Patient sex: M
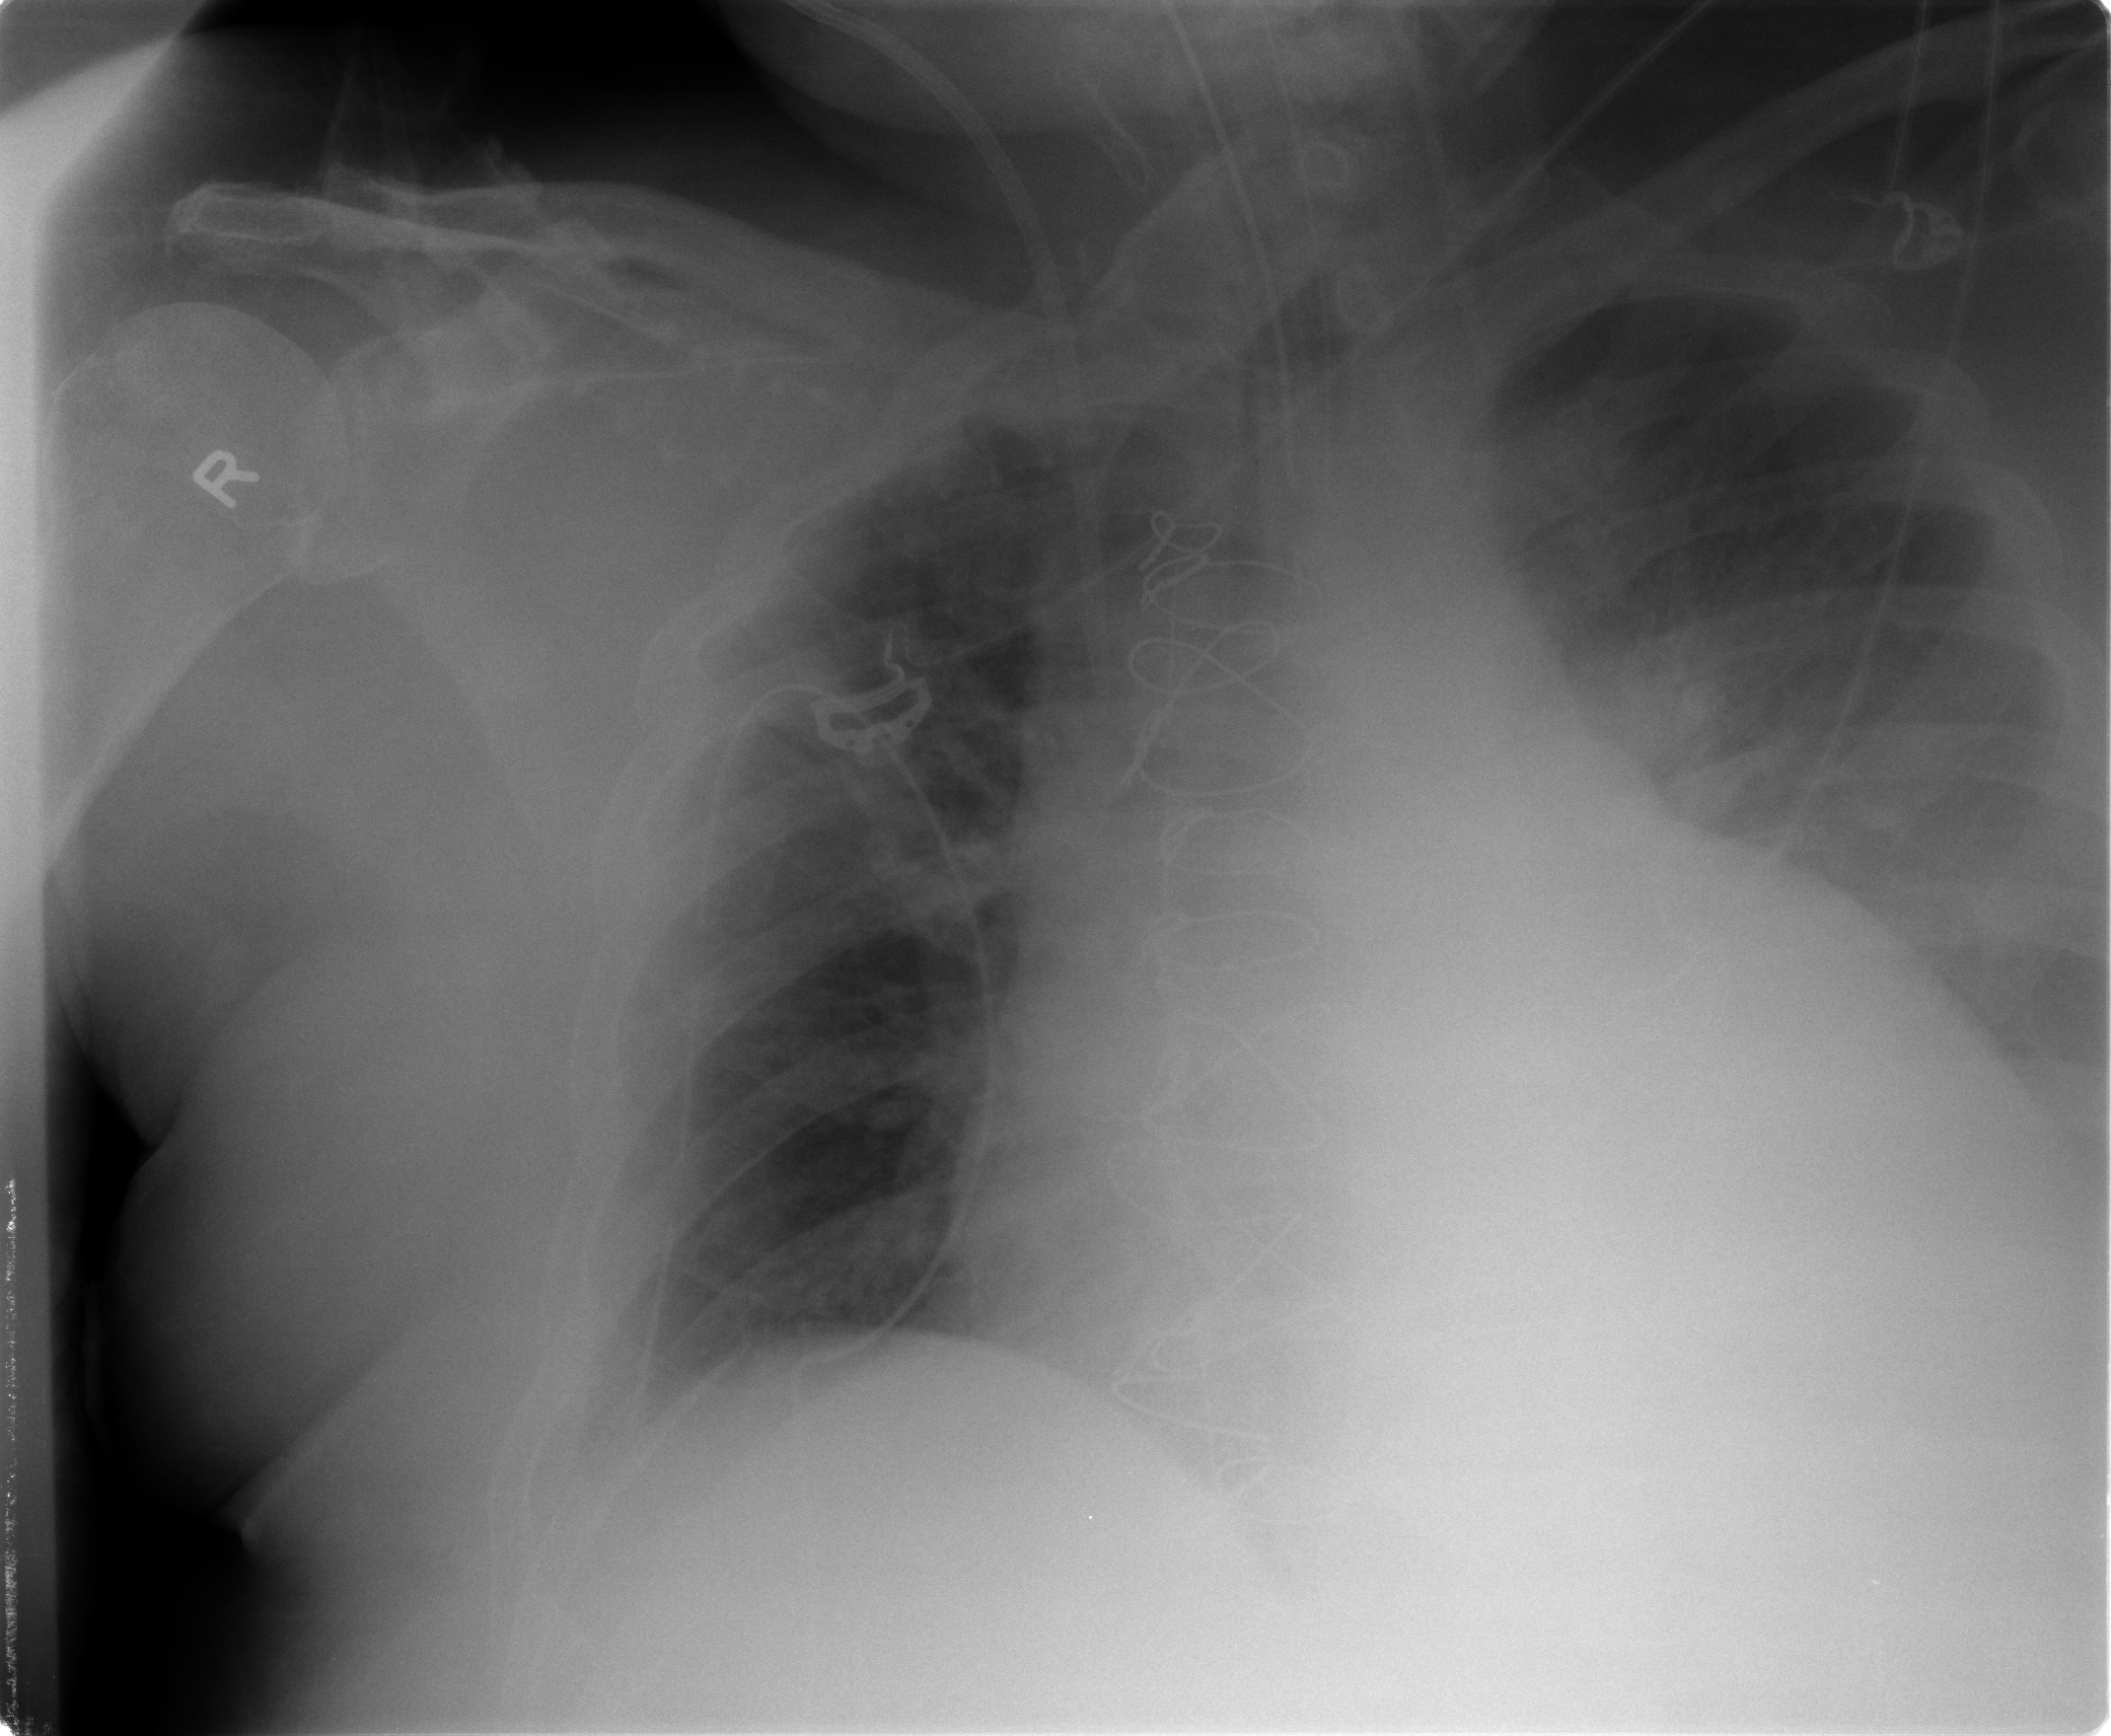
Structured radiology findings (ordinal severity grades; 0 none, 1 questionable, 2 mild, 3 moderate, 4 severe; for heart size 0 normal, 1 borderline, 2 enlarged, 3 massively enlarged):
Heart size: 3
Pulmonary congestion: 3
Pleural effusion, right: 2
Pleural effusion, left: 2
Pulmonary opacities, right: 0
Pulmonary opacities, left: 0
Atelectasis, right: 2
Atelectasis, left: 2